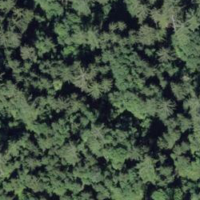
EUNIS habitat code: 43
Species observed at this site:
Populus tremula